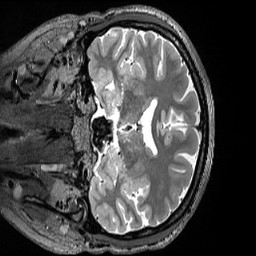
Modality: T2w
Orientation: coronal
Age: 26
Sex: female
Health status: healthy
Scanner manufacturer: siemens
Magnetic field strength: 3 T
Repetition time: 3.2 s
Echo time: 0.563 s